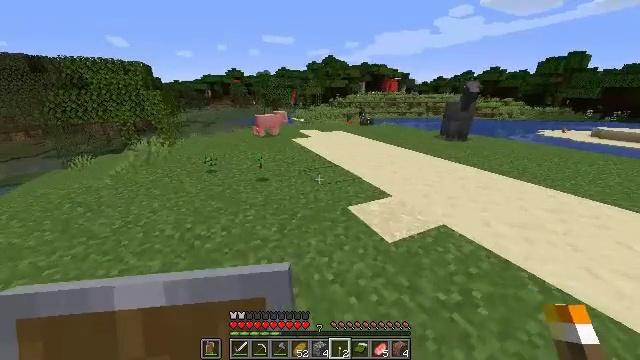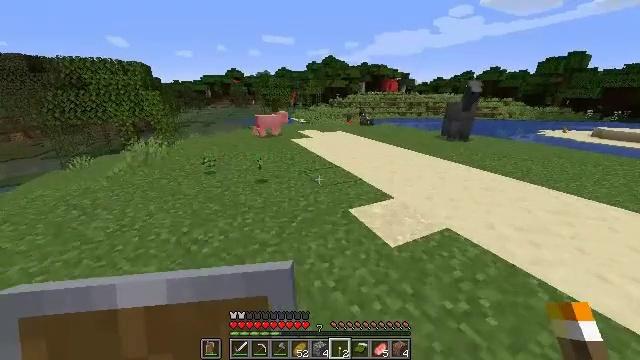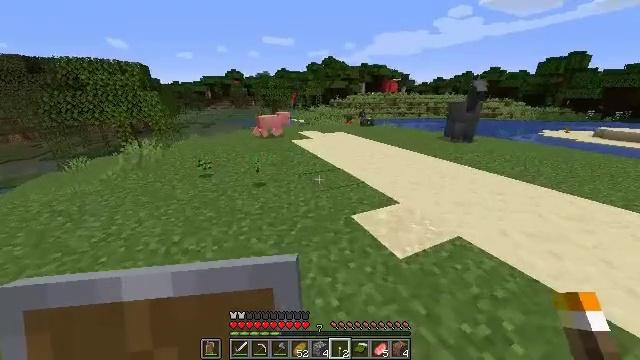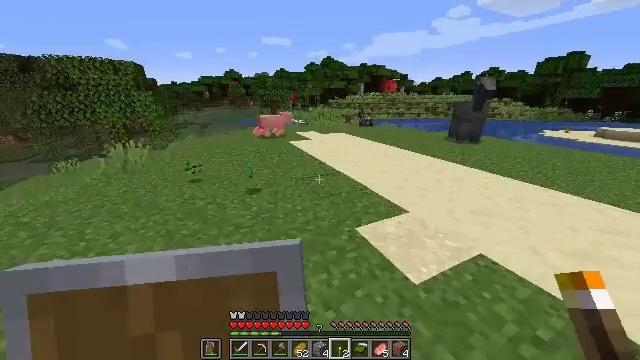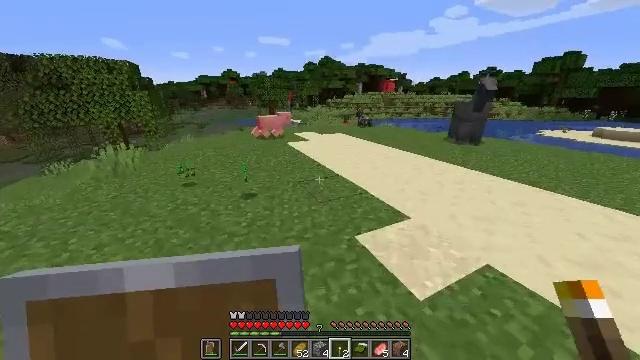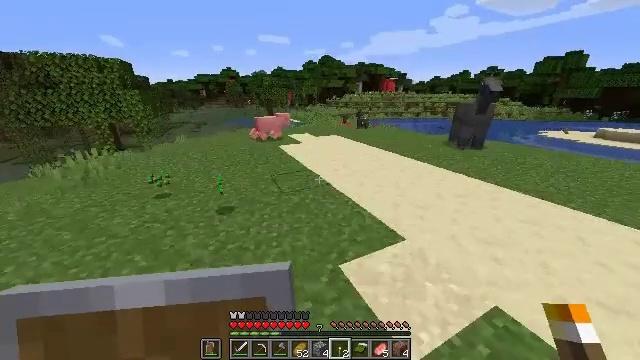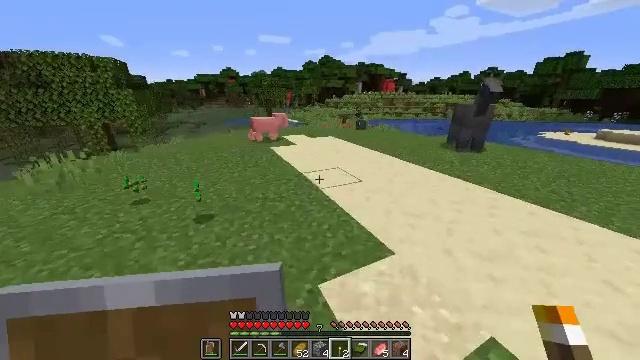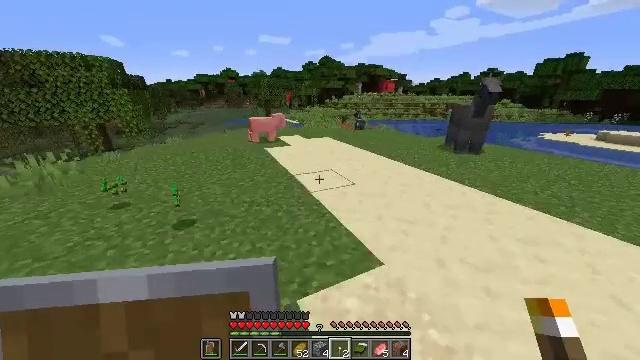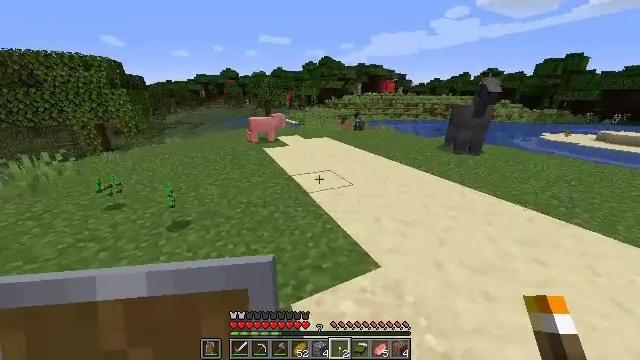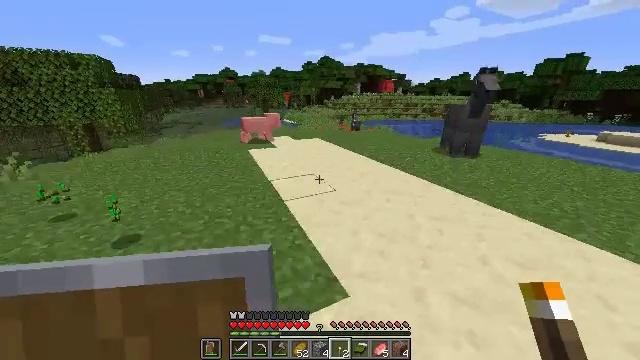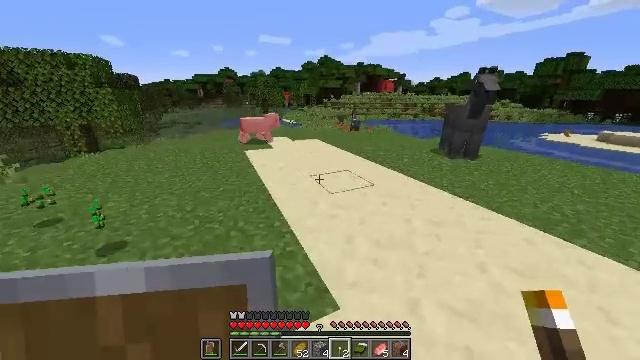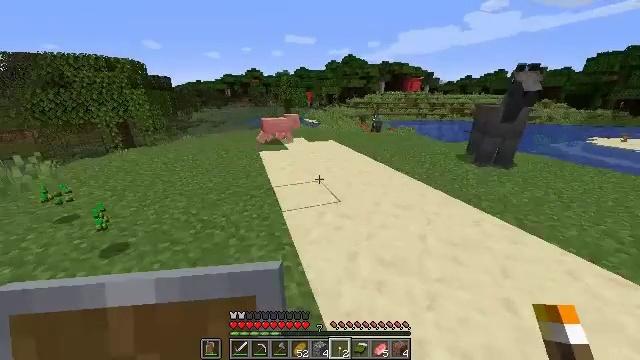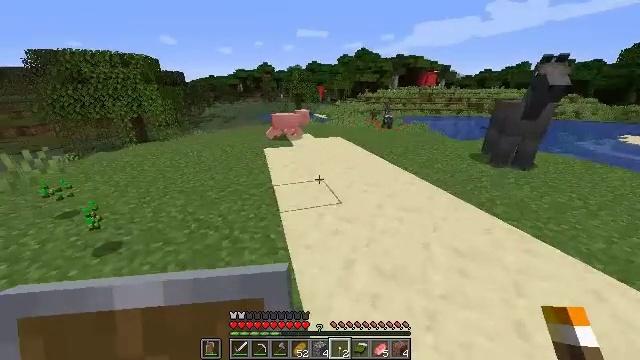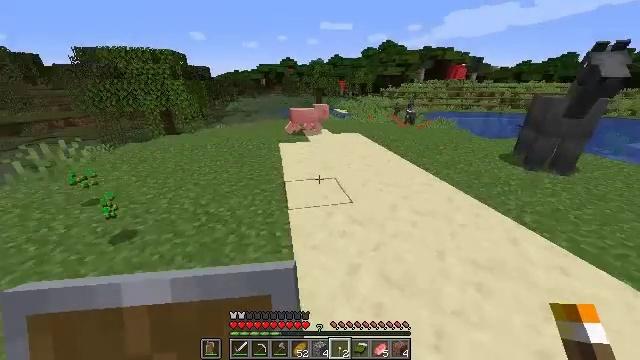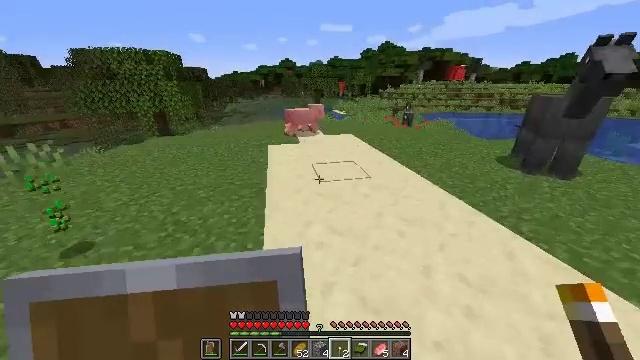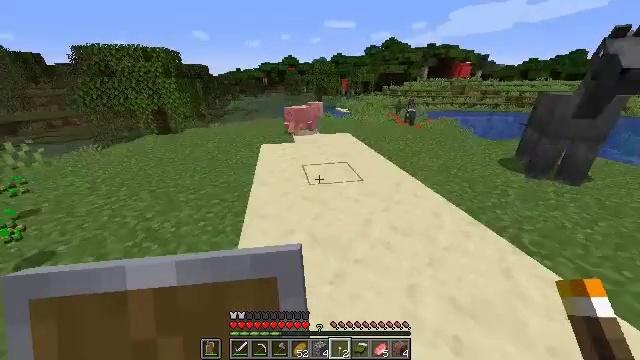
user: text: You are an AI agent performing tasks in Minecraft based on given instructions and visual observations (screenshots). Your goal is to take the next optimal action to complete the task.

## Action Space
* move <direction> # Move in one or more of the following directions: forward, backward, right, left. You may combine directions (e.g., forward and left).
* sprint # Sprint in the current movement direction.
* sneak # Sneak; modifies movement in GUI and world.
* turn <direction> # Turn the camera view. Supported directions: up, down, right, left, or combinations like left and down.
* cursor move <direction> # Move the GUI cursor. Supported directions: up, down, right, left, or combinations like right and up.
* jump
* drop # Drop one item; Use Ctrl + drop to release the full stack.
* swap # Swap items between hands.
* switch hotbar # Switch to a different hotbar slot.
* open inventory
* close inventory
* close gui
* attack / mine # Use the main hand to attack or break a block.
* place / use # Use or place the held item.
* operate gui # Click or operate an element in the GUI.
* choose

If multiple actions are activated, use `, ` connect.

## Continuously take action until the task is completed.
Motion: motion action
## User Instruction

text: Mine smooth sandstone using a pickaxe.
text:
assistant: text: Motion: move forward
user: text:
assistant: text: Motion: move forward
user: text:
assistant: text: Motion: move forward
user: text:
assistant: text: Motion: move forward and move right
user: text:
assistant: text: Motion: move forward and move right
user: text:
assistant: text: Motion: move forward and move right
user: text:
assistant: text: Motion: move forward and move right
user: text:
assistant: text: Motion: move forward and move right
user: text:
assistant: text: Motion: move forward and move right
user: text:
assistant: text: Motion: move forward and move right
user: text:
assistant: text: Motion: move forward and move right, turn left
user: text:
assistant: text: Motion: move forward and move right, turn left and down
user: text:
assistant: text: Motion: move forward and move right, turn left and down
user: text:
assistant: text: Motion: move forward and move right
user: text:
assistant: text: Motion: move forward and move right
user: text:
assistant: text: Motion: move forward and move right, turn left and down
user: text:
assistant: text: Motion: turn left and down
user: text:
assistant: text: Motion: no_op
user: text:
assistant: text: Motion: move back
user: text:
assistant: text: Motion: move back
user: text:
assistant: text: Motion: move back and move right
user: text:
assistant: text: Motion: move back and move right
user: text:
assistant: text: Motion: move right
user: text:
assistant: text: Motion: no_op
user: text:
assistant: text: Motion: no_op
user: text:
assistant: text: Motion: no_op
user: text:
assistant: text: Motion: move forward
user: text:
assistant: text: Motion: move forward
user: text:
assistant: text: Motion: move forward
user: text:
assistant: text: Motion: move forward